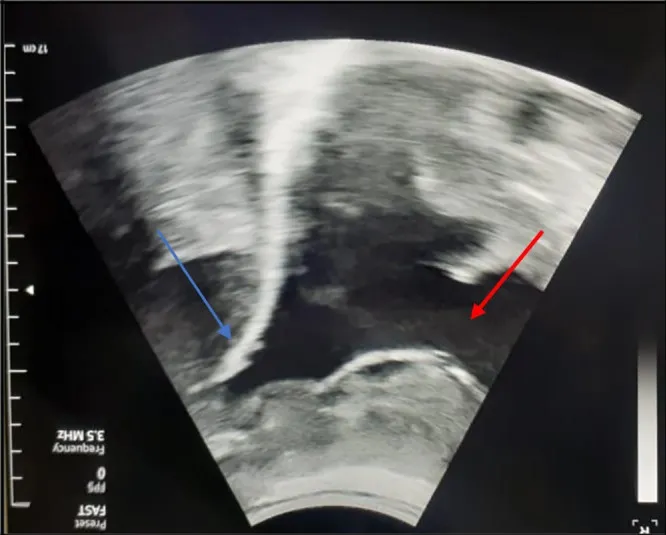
The chest ultrasound showed a massive, anechoic, free pleural effusion (red arrows) in the left side associated with a multinodular pleura (blue arrows).
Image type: radiology (ultrasound)